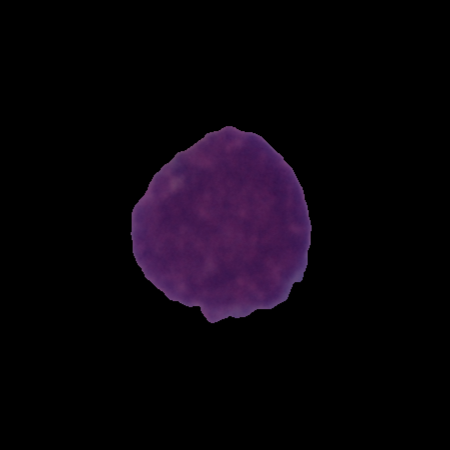
Label: cancer